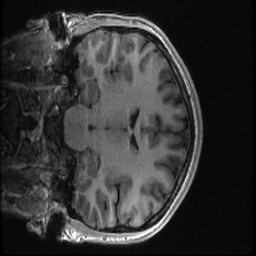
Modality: T1w
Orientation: coronal